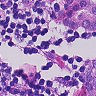
Metastatic tissue present: yes